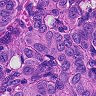
Metastatic tissue present: yes